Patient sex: M
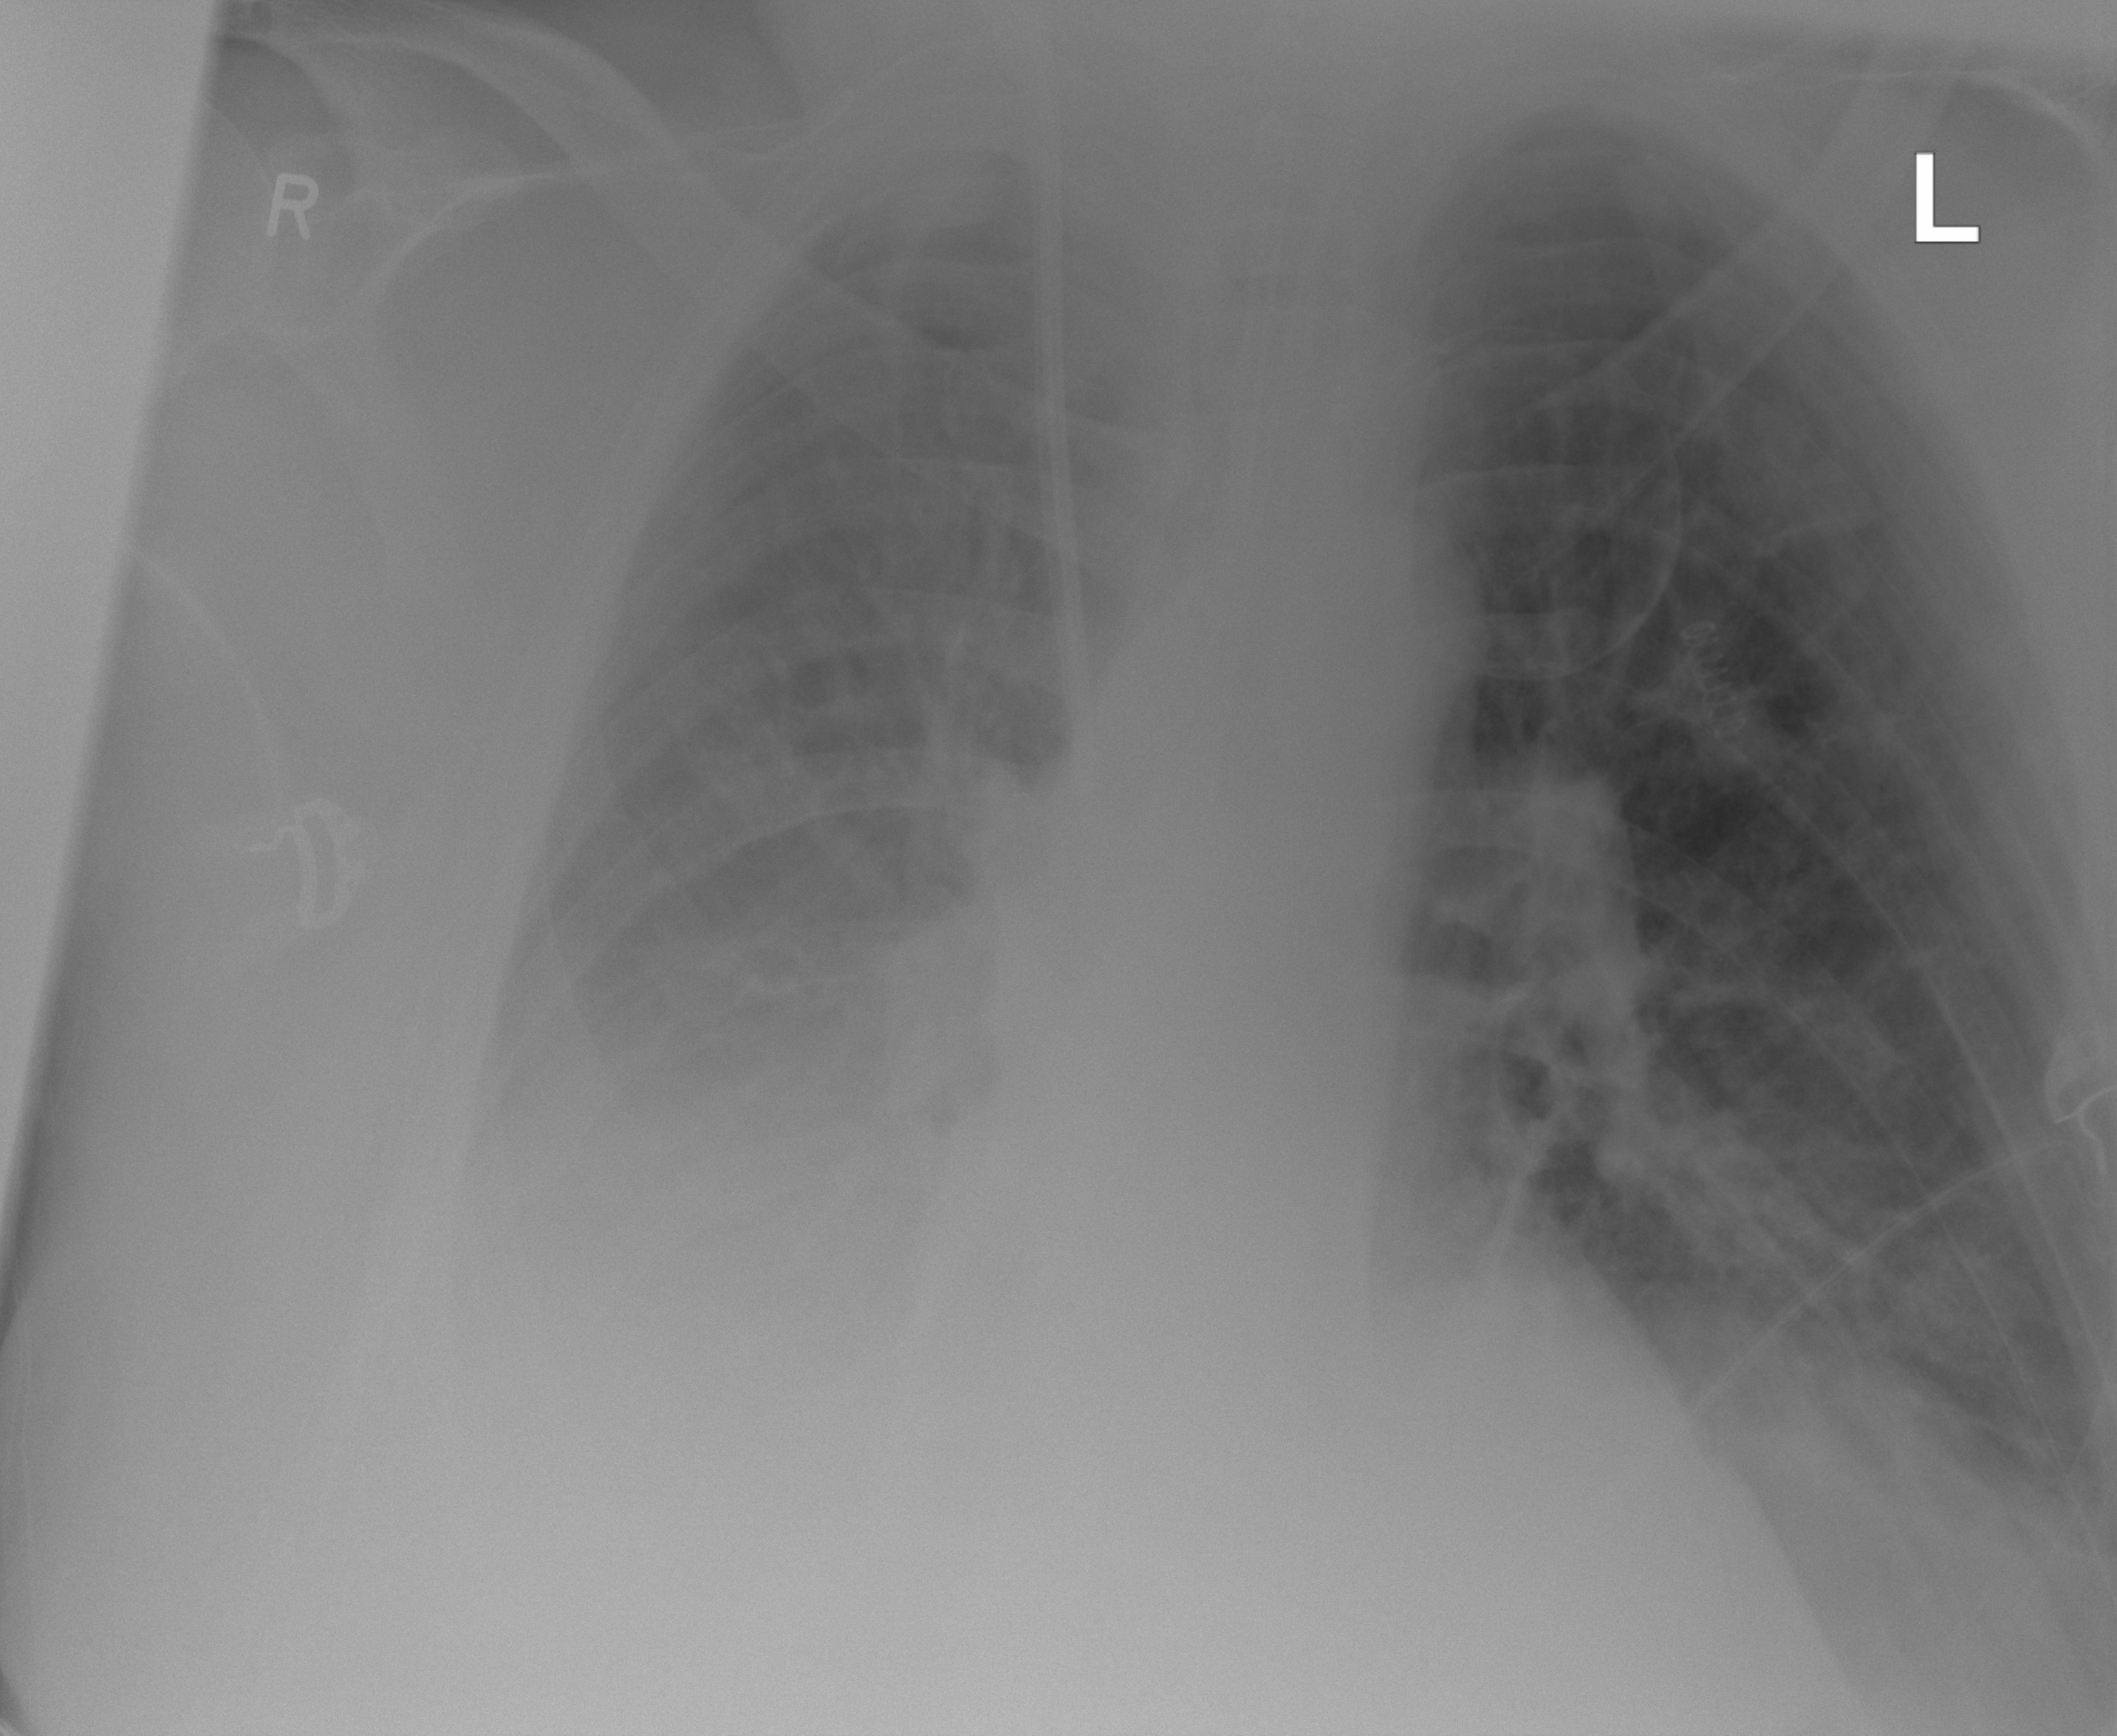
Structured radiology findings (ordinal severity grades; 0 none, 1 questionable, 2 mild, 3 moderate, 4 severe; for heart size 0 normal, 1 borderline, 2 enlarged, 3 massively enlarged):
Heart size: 0
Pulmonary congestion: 2
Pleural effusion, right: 2
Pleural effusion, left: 2
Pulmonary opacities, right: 3
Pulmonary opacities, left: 2
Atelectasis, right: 2
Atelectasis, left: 2